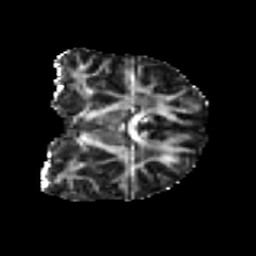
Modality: FA
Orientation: coronal
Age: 28
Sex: female
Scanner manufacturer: ge
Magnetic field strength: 3 T
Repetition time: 7.8 s
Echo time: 0.0606 s